Chest X-ray:
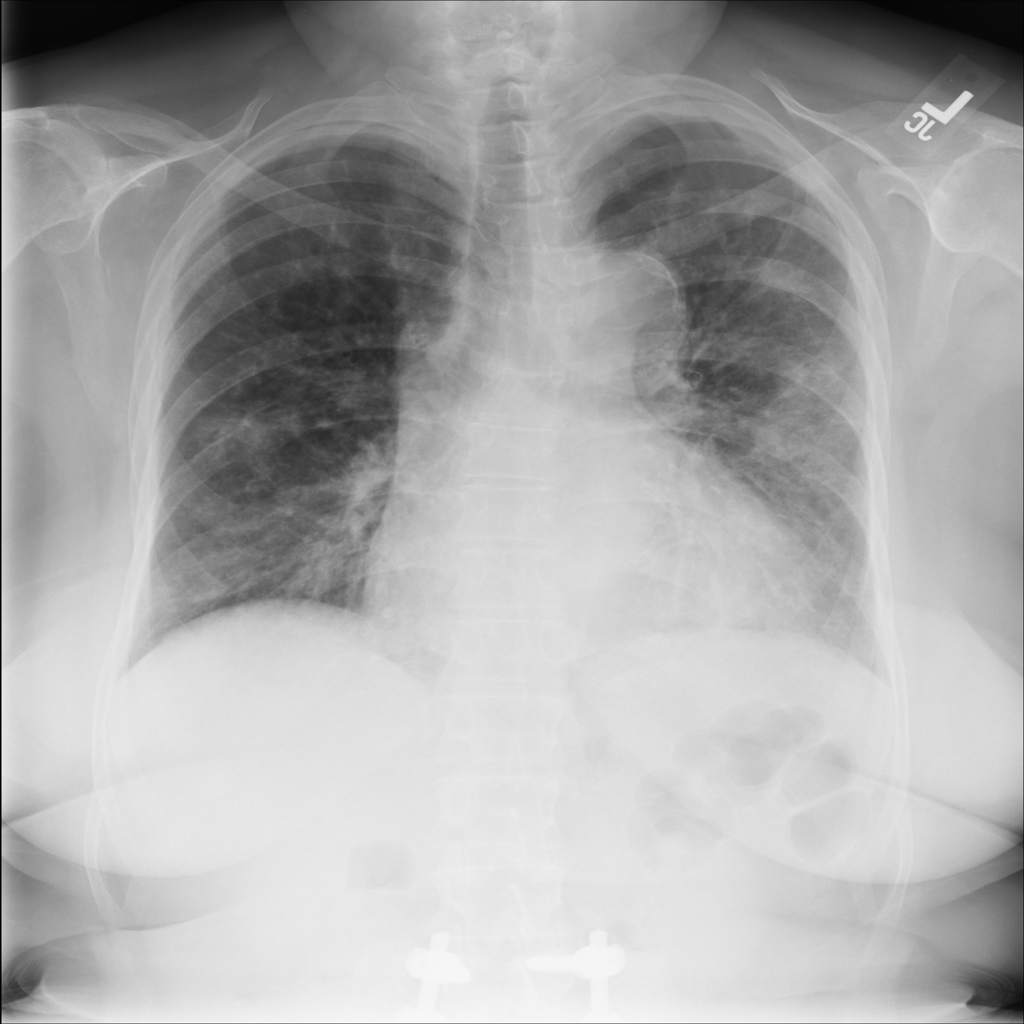
Findings: Cardiomegaly, Consolidation
No abnormal finding: no